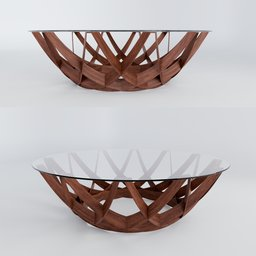
Label: furniture